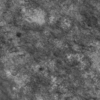
Label: not_dusty